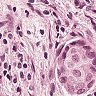
Metastatic tissue present: yes